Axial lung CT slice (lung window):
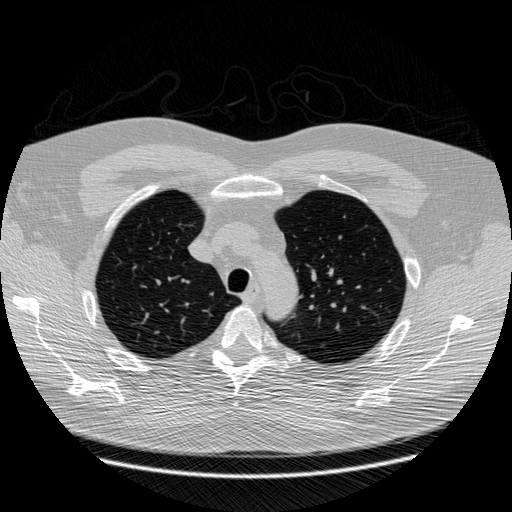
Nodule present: no